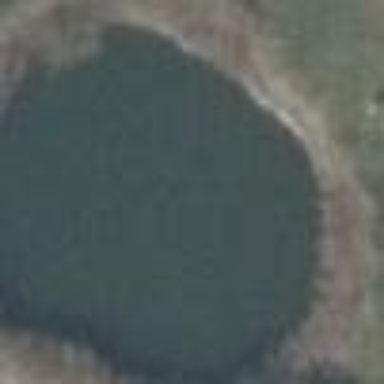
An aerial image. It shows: Reservoir of natural water.